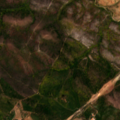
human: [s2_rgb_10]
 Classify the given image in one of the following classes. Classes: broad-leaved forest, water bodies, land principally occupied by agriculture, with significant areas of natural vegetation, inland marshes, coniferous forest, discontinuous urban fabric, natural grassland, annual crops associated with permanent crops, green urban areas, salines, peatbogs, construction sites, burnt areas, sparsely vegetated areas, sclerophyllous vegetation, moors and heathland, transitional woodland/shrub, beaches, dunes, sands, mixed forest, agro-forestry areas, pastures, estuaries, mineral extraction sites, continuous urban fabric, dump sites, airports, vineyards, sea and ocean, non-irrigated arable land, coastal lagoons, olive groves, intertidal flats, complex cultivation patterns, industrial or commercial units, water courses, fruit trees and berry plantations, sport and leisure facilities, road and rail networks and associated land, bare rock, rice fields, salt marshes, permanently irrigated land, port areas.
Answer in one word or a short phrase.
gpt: continuous urban fabric